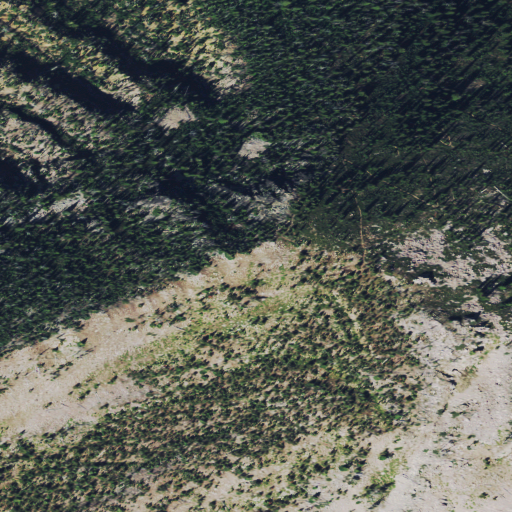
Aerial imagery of mountain in Montana named Sheep Mountain containing evergreen forest, grassland, barren land, and shrub